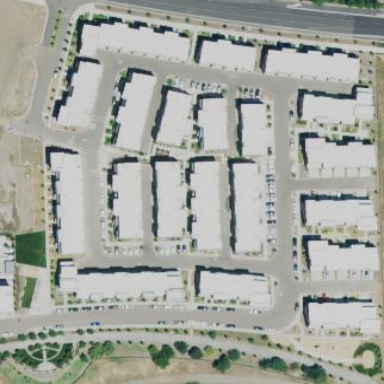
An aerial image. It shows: Condominium within residential area.